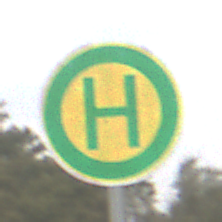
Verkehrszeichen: Haltestelle
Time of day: MorningAfternoon
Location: Outdoor (Nature)
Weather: Overcast
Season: NotSpecified
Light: Natural